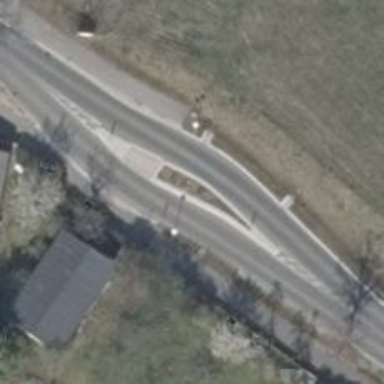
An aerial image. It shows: Traffic calming island.